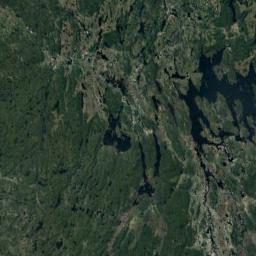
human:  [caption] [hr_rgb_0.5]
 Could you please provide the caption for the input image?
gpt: The wetland consists of bare land, Green plants and water .

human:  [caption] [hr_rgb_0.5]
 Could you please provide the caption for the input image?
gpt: There are two winding paths in this wetland  , and the water is dark green .

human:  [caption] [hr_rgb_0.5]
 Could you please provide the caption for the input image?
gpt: Many waters of different sizes are surrounded by wetlands .

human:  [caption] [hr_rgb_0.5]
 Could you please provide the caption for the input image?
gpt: There is a large land mixed with green and brown in the river in a wetland .

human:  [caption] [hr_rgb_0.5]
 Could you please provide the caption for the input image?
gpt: There are many green areas and some water areas on the wetland .